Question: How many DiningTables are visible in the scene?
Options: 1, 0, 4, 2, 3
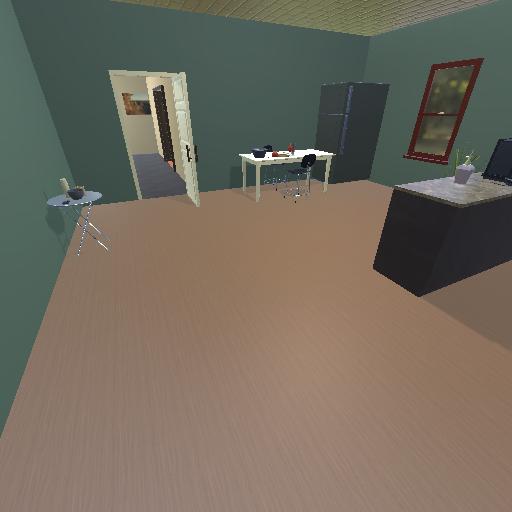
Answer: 1